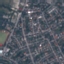
Land use / land cover class: Residential